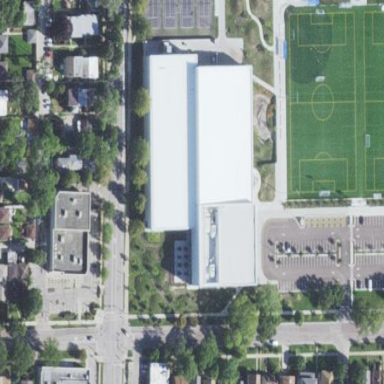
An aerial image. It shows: Public community center.